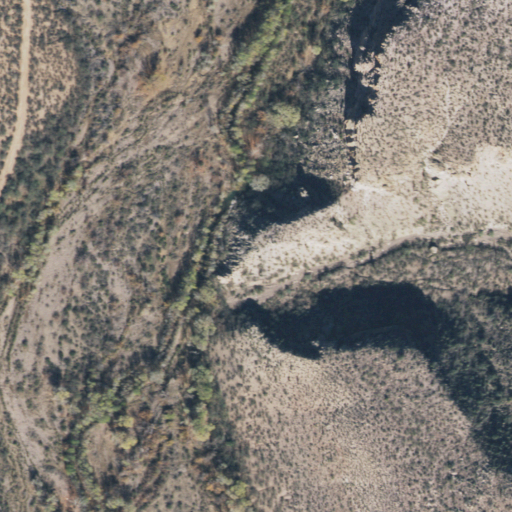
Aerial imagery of valley in Arizona named Bee Canyon containing only shrub